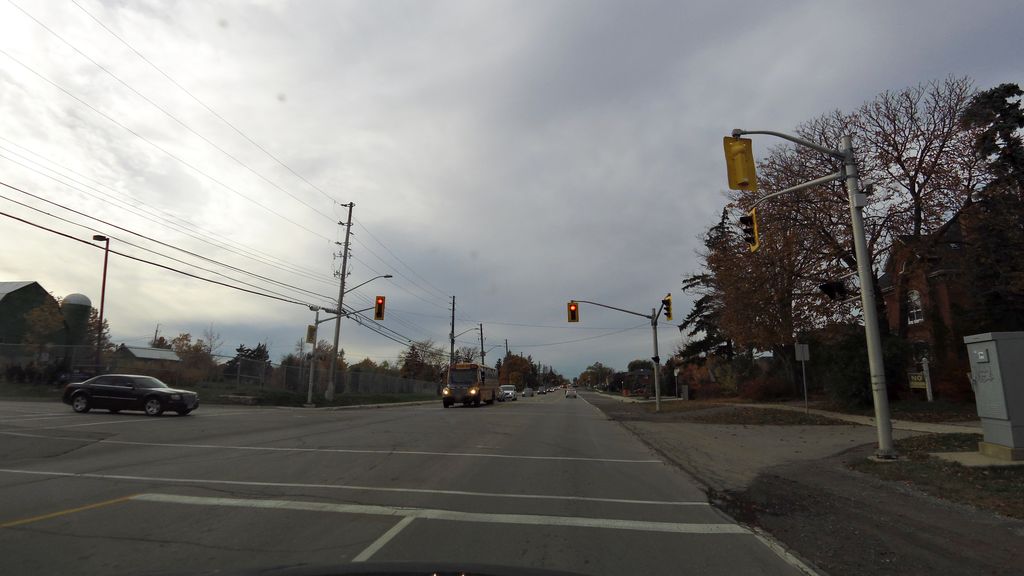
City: hamilton